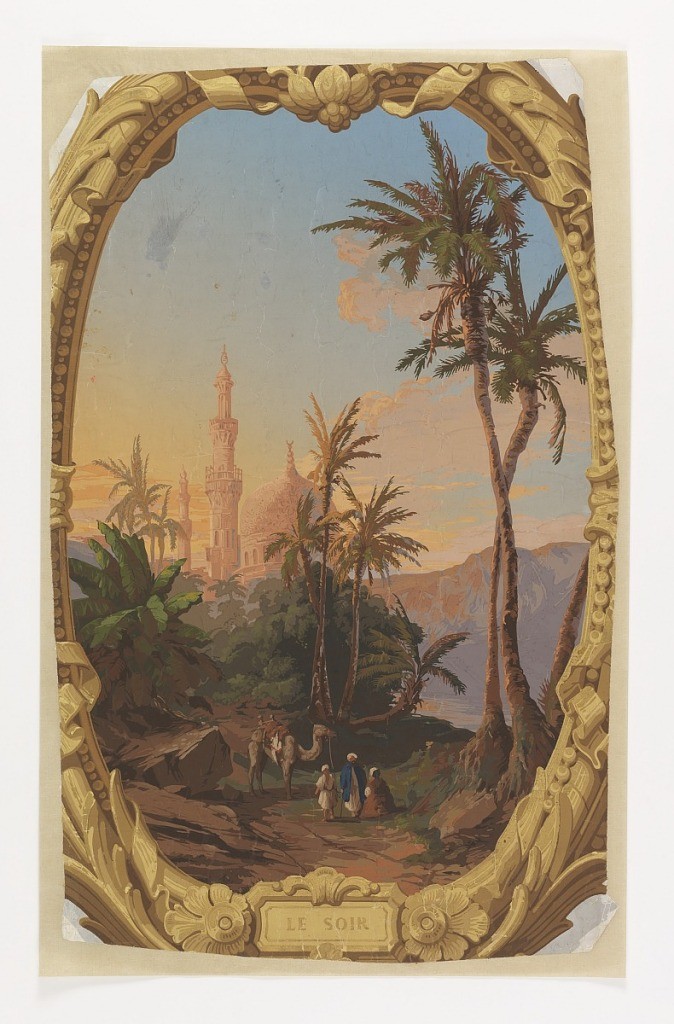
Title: Le Soir [The Evening]
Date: ca. 1855
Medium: Block-printed paper
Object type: Decorative panel
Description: Scene of domes, minarettes, palms, three robed figures and a camel, bathed in light of sunset, within vertically rectangular panel within which a brown and metallic gold frame outlines the scene enclosed in an oval. Frame includes title: "Le Soir". This is one medallion from the set of "Les quatres heures du jour".